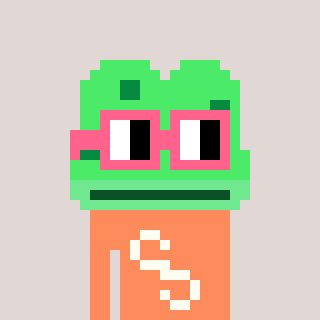
a pixel art character with square pink glasses, a frog-shaped head and a peachy-colored body on a warm background